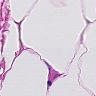
Metastatic tissue present: no